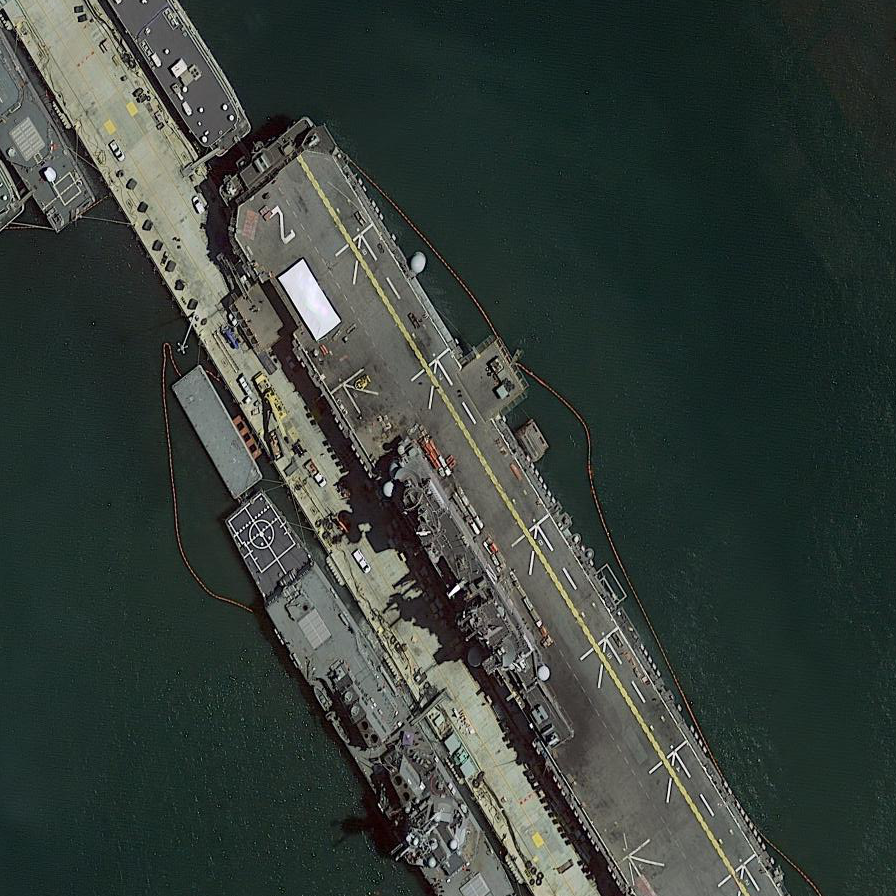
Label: assault